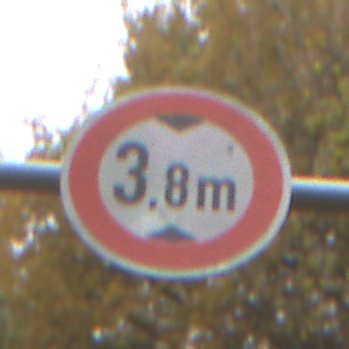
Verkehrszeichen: TatsaechlicheHoehe
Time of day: MorningAfternoon
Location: Outdoor (Nature)
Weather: Overcast
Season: Autumn
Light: Natural